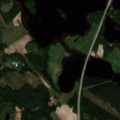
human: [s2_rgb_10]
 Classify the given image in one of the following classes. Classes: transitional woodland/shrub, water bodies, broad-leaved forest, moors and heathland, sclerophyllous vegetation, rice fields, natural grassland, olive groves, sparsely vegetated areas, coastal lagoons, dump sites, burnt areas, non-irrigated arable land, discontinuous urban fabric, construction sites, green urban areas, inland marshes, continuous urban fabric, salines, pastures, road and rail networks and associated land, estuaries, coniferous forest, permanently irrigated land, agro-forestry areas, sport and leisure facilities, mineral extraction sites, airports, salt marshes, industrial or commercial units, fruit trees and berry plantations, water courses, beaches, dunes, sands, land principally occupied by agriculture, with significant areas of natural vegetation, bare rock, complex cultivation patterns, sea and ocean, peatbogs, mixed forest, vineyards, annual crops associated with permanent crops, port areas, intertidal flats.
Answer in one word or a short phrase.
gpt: land principally occupied by agriculture, with significant areas of natural vegetation, coniferous forest, mixed forest, transitional woodland/shrub, water bodies